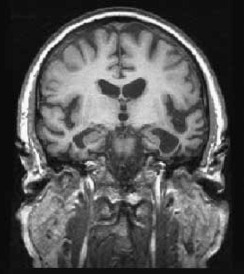
Label: notumor